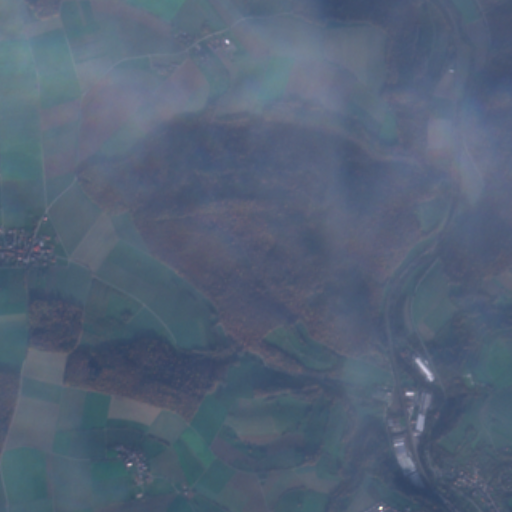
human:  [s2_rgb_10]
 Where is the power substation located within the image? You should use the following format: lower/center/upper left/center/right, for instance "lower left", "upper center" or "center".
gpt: The power substation is located in the lower right of the image.
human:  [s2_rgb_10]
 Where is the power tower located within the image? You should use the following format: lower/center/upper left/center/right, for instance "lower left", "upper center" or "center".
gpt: The power tower is located in the lower right of the image.
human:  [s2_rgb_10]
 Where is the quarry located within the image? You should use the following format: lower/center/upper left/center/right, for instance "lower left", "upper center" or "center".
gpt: There is no quarry in the image.